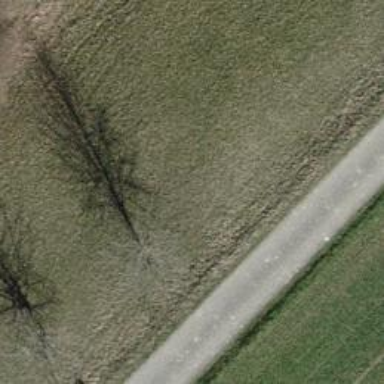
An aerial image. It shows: Deciduous broadleaved tree.